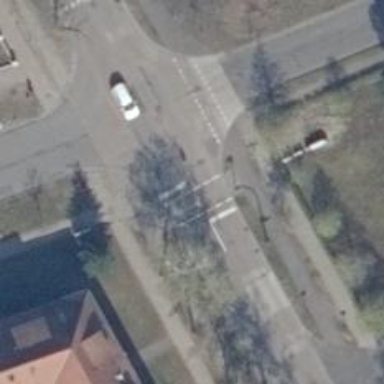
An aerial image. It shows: Crossing with traffic signals and table for traffic calming measures.